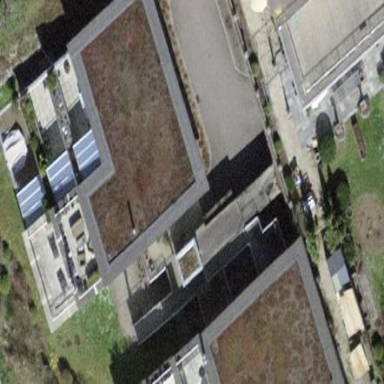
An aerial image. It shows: Building.